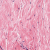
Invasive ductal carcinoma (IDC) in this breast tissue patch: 0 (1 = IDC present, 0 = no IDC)